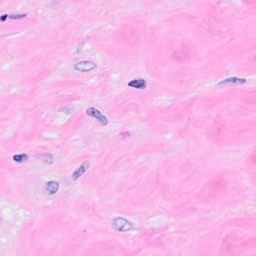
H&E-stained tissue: Breast